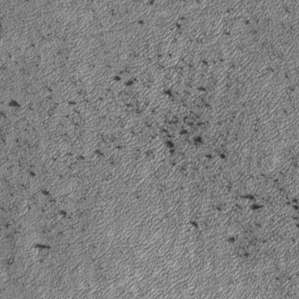
Label: frost